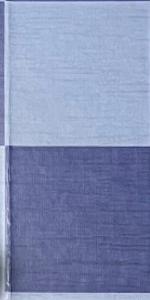
Label: Empty